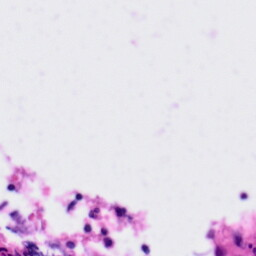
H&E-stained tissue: Tonsil